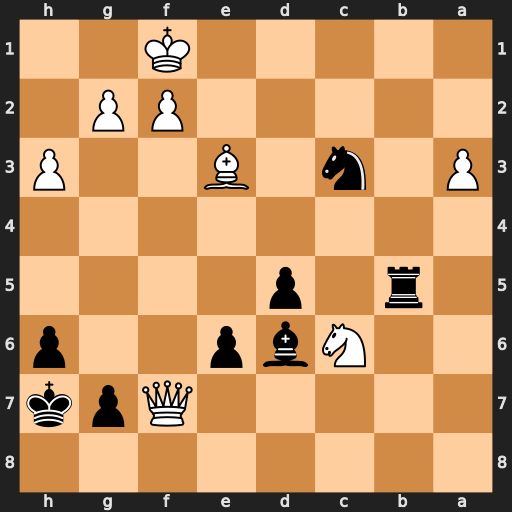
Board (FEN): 8/5Qpk/2Nbp2p/1r1p4/8/P1n1B2P/5PP1/5K2
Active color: b
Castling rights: -
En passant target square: -
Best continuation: Rb1+ Bc1 Rxc1#